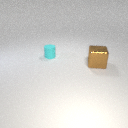
small cyan rubber cylinder behind large brown metal cube